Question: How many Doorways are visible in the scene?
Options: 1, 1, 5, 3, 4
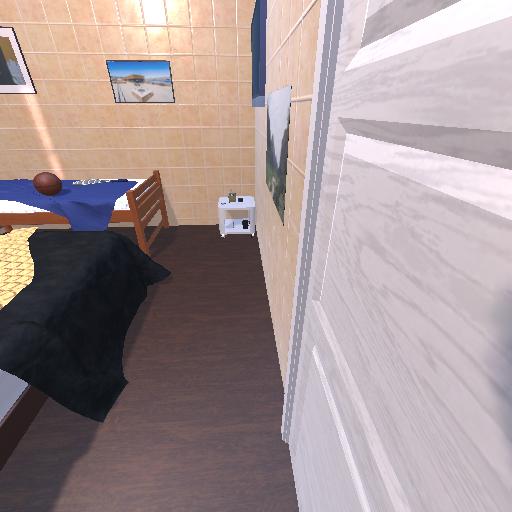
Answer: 1